Question: I am trying to remove the grid line inside table view of each cell using css.

For example, between the Name and Description column, there is a line which I assumed that it is grid line. I have no idea to remove it using css. I can do it in Java Swing using setShowGrid(false); but this does not available in javaFX.
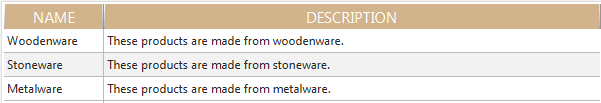
Answer: I assume you're asking about JavaFX 2. If not, I suggest you upgrade :)
Try putting this in your stylesheet:
'''
.table-view {
-fx-table-cell-border-color: transparent;
}
'''
Or call
'''
tableObject.setStyle("-fx-table-cell-border-color: transparent;")
'''
In order to keep horizontal lines, I had to do the following
'''
.table-view .table-row-cell {
-fx-border-width: 1;
}
'''
There's probably a better way to do this, but this worked for me...